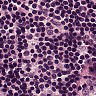
Metastatic tissue present: no